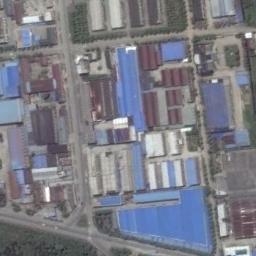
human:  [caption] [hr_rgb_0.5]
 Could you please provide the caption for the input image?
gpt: The industrial area has lots of workshops of different colors and sizes and some roads go through the industrial area .

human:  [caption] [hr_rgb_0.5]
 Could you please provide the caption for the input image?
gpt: Neatly planned factories and roads in an industrial area with green belts .

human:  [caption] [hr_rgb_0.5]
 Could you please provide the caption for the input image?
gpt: One building in the industrial area has a red roof .

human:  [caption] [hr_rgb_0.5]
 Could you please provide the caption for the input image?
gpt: Many houses of different shapes and sizes are in the industrial area .

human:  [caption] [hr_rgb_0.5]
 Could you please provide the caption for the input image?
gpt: There are some blue buildings and red buildings on the industrial area .